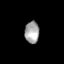
Tissue: skin
Cell type: Epithelial cells
Senescence score: 0.6899
Nuclear area (px): 315
Mean DAPI intensity: 161.676